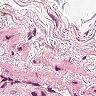
Metastatic tissue present: no